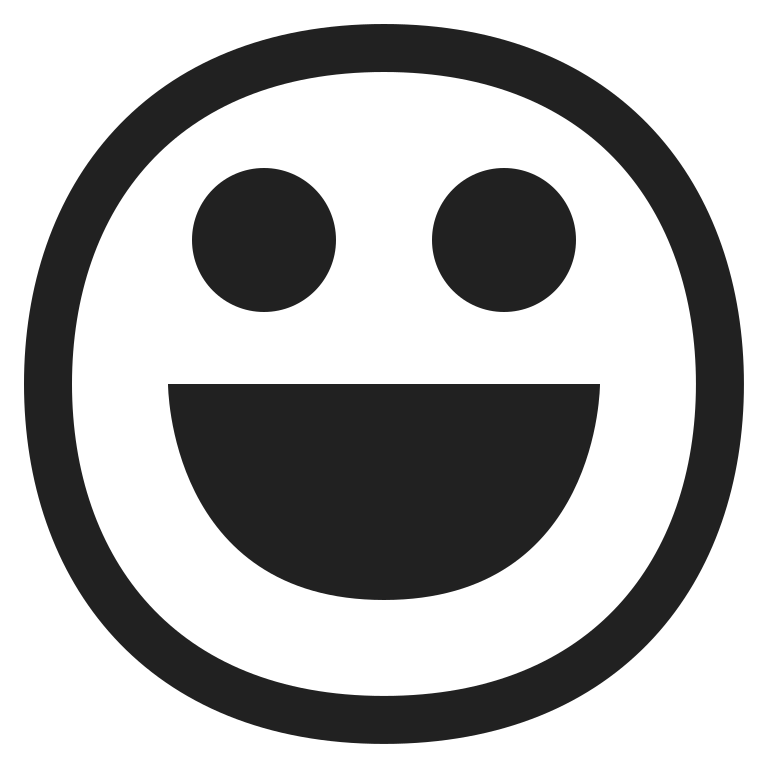
grinning face high contrast